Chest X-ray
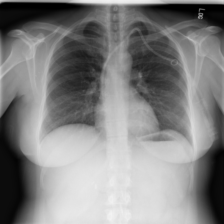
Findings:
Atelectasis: negative
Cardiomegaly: negative
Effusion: negative
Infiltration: negative
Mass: negative
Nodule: negative
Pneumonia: negative
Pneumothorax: negative
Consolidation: negative
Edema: negative
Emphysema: negative
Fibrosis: negative
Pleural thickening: negative
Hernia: negative